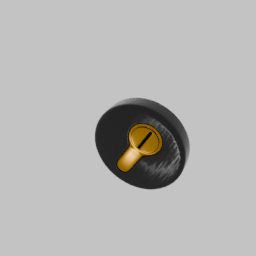
Label: mechanical